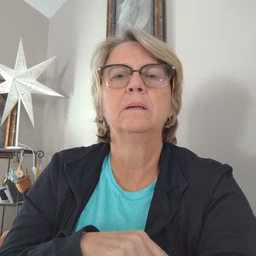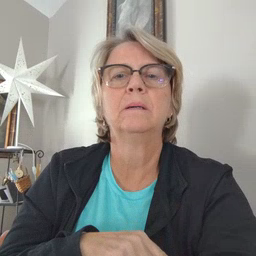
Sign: weus